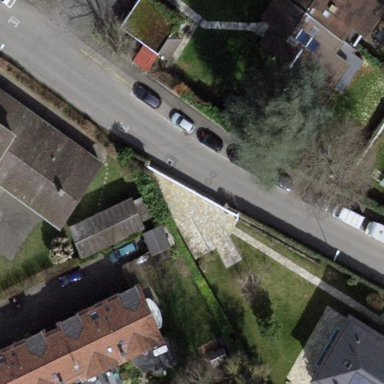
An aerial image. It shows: Garden surrounded by fence.